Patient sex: M
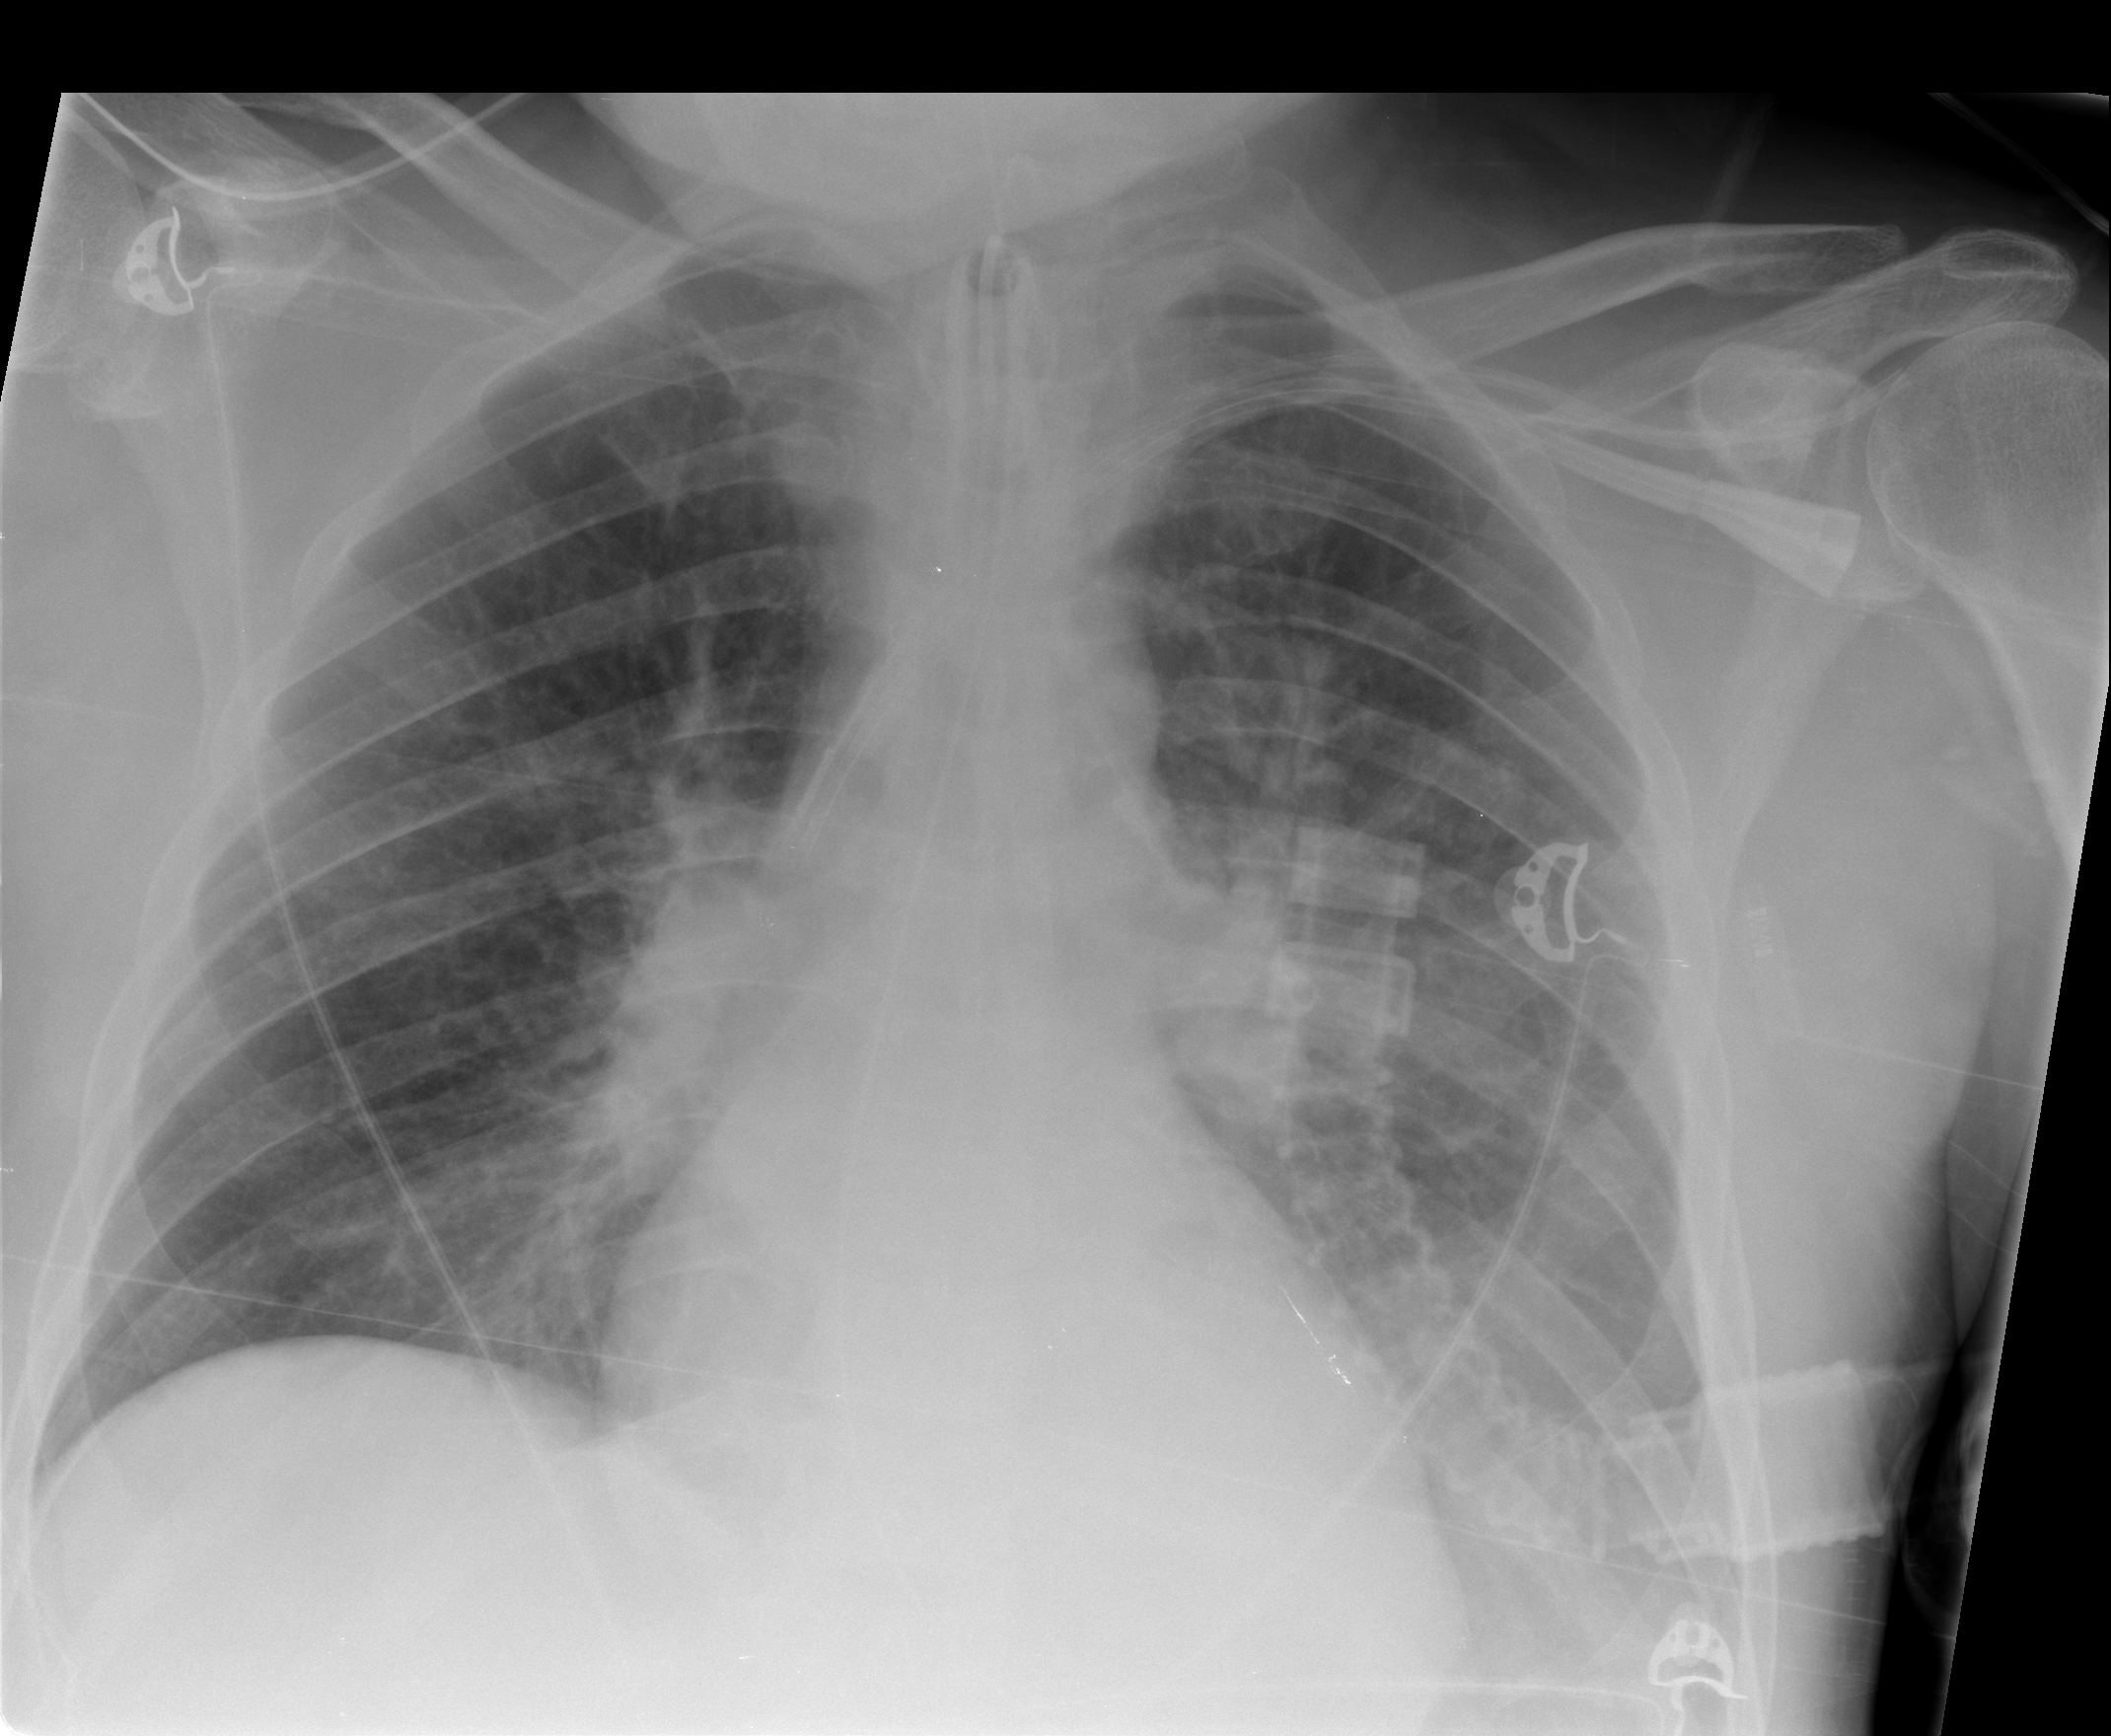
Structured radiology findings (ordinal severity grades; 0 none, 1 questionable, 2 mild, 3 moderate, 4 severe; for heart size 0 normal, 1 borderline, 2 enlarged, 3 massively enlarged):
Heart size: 0
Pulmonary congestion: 1
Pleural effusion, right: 0
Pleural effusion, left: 2
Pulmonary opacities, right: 1
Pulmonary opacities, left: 1
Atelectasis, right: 0
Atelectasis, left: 2